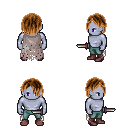
a pixel art fantasy rpg character, male body template, dark elf, purple skin, gray tattered cape, teal pants, brown bangs hairstyle, maroon shoes, dagger, four views (front, back, left, right), 2x2 character sprite sheet, small pixel art, hard edges, no anti-aliasing